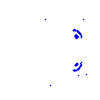
Particle: pion